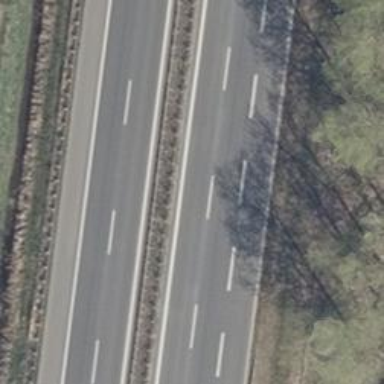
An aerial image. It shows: Motorway with concrete surface.